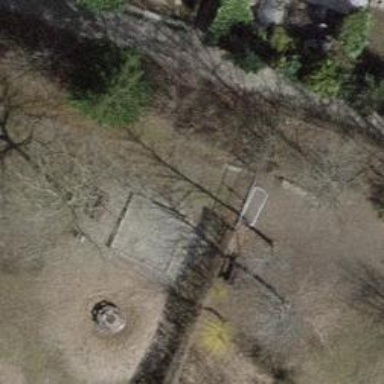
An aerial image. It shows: Bench for seating.